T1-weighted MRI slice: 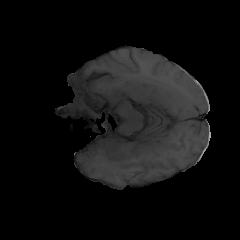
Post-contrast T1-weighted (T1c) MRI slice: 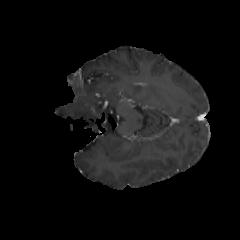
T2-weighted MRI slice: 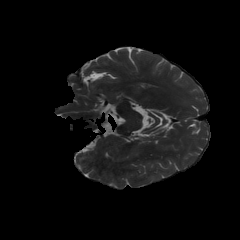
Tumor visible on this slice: no